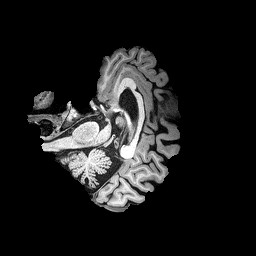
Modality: T1w
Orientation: axial
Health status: healthy